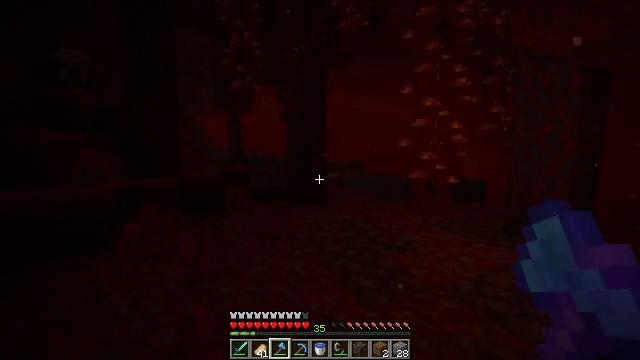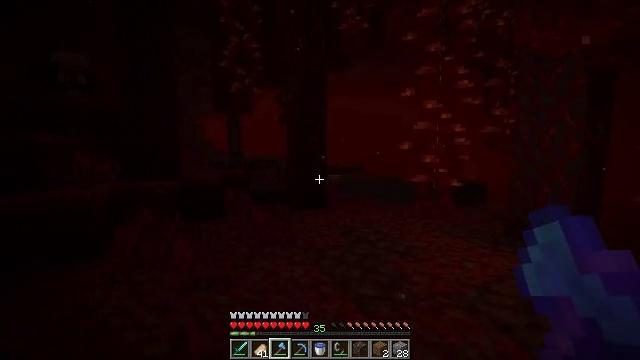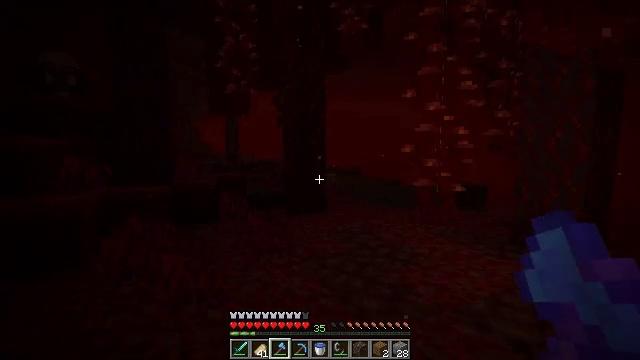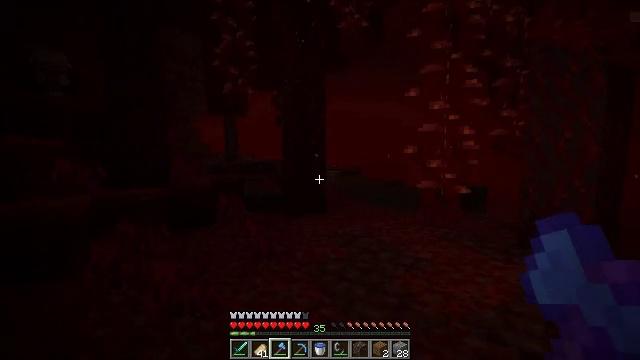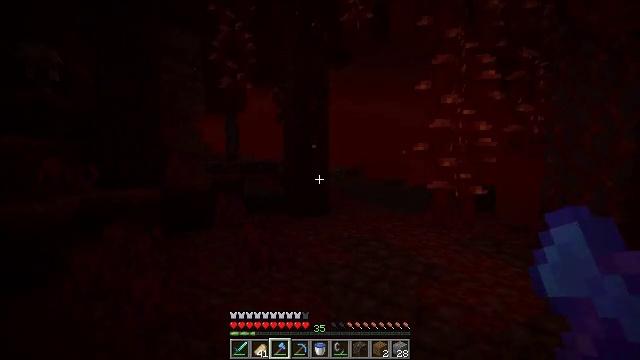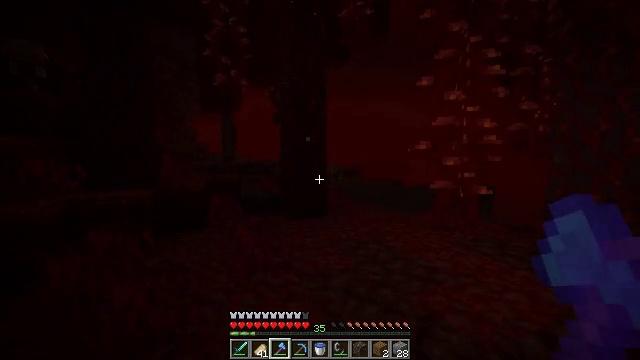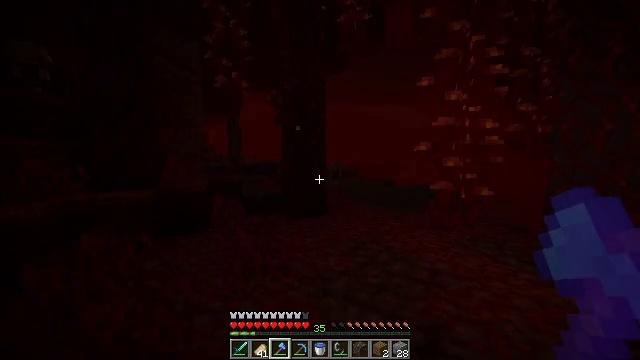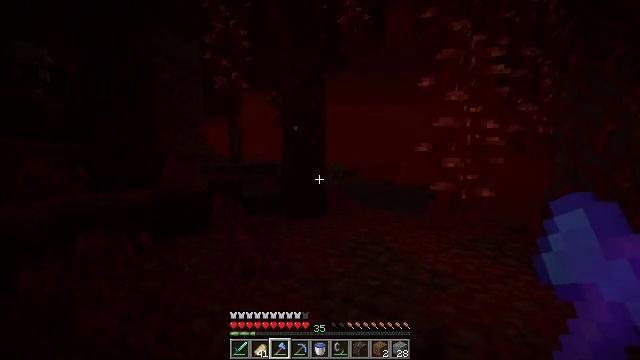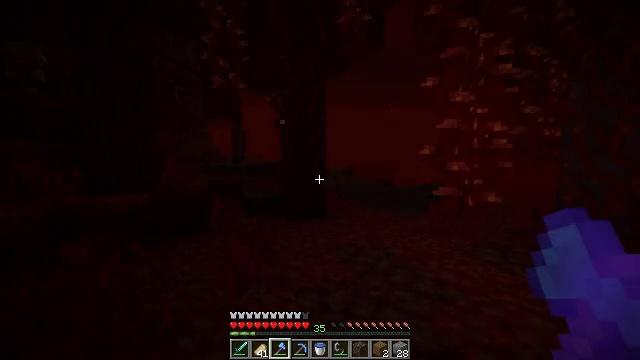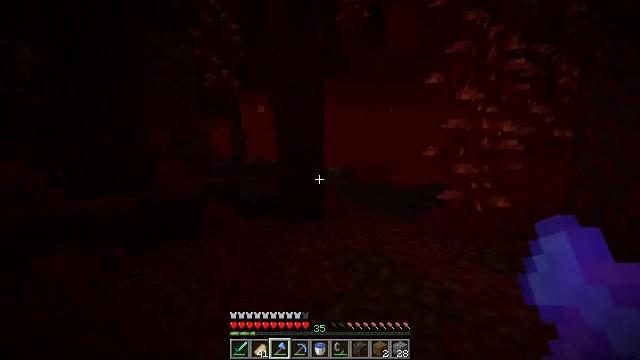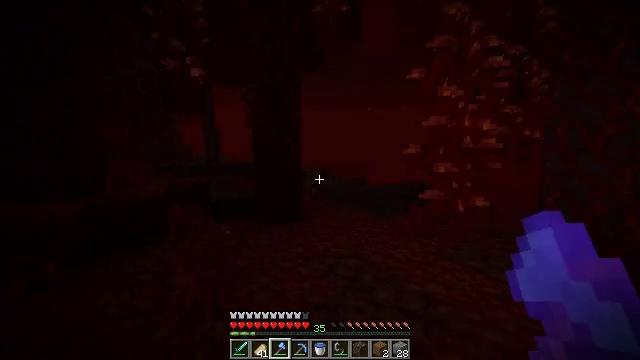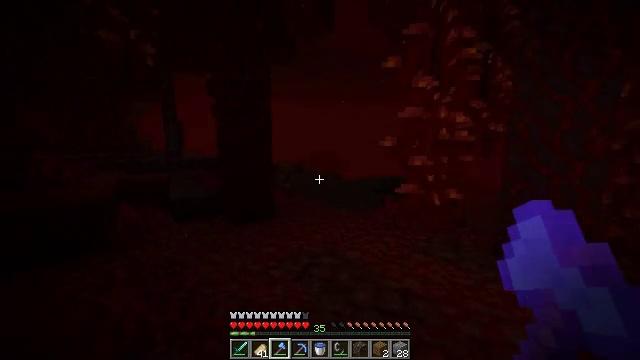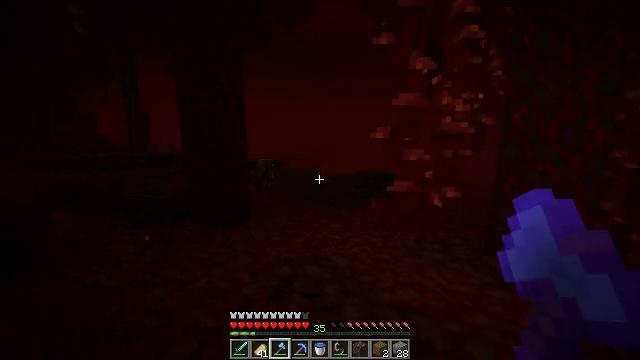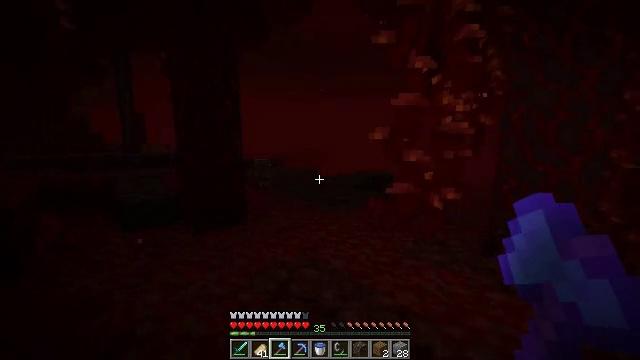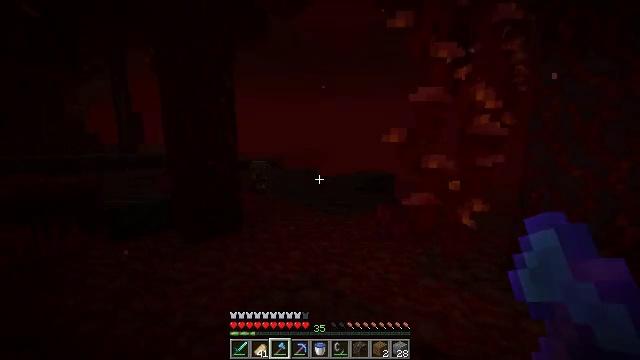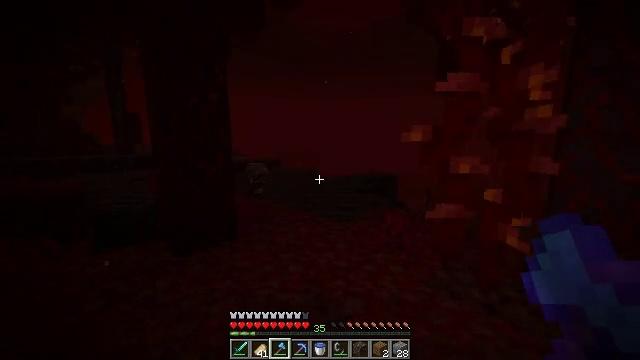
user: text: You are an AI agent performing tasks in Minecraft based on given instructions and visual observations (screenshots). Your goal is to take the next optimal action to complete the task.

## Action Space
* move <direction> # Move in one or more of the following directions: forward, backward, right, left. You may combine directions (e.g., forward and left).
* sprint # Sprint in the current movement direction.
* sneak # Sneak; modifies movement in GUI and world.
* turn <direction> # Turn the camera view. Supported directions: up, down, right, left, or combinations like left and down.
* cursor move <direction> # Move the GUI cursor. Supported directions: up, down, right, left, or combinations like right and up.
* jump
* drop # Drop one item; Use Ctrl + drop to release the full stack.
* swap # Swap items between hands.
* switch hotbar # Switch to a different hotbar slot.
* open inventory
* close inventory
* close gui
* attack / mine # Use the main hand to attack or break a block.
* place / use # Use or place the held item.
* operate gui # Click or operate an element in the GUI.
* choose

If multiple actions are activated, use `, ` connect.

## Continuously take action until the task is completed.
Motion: motion action
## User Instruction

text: Break soul sand to slow down mobs.
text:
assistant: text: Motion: move forward
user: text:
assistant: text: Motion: move forward
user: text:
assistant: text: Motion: move forward
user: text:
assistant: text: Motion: move forward
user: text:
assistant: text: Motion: move forward, sprint
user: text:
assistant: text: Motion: move forward, sprint
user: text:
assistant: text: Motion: move forward, sprint
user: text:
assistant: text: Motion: move forward
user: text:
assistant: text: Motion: move forward
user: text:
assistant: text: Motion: move forward, sprint, turn right
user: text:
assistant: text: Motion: move forward, sprint, turn right and down
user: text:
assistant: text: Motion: move forward, sprint, turn right and down
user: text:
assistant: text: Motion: move forward, sprint
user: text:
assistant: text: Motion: move forward
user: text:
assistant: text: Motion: move forward
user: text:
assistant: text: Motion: move forward, sprint
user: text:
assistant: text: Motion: move forward, sprint
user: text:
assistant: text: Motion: move forward, sprint, turn left
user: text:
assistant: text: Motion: move forward, turn left
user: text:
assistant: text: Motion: move forward, turn left
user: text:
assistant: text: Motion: move forward, turn left
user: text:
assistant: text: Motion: move forward, turn left
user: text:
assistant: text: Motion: move forward, turn left
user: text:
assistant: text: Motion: move forward, turn left
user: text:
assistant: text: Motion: move forward, turn left
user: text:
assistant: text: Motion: move forward
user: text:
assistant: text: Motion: move forward
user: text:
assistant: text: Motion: move forward, jump
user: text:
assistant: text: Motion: move forward, jump
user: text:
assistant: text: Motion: move forward, jump